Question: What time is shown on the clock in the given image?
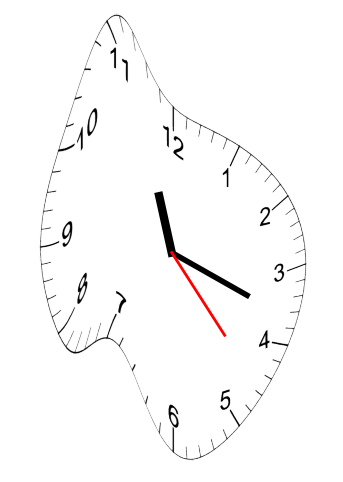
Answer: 11:18:23